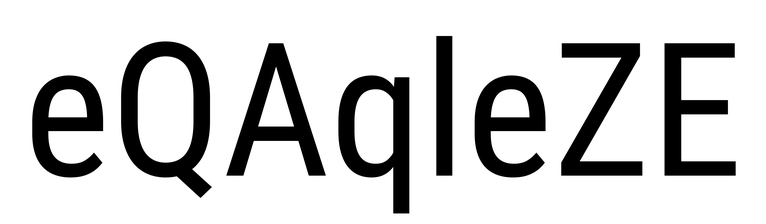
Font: Roboto_Condensed_Regular